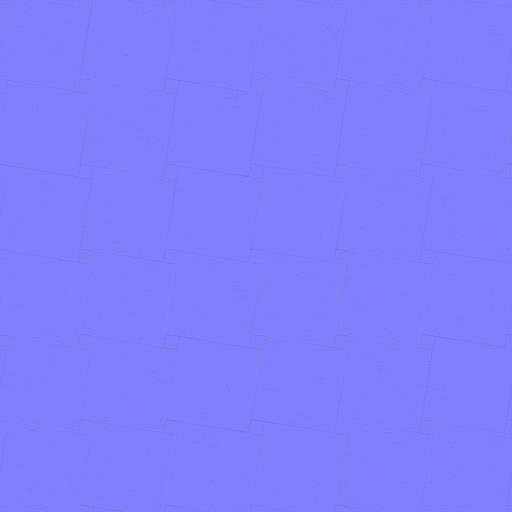
marble rotated square tiled tiles tilted